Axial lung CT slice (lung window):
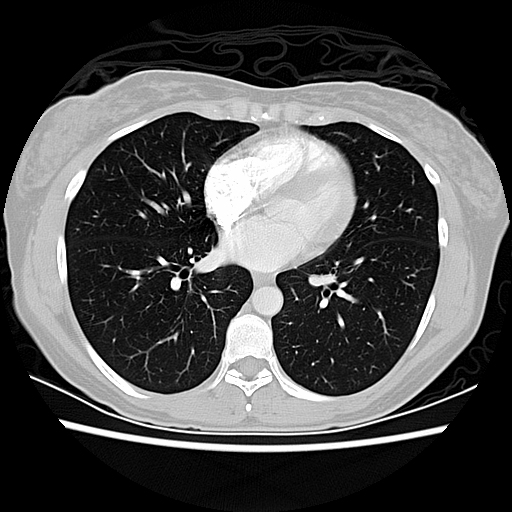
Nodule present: no